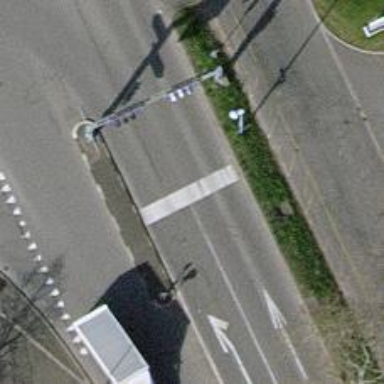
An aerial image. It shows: Primary highway with asphalt surface. There are sidewalks on both sides of the road.